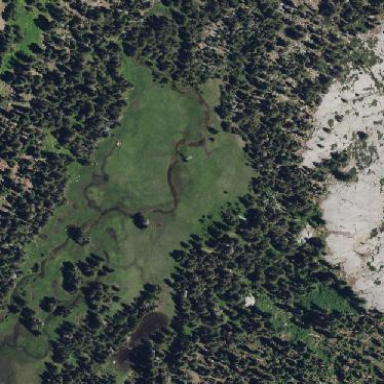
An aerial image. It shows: Wet meadow with wood vegetation.